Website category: auto
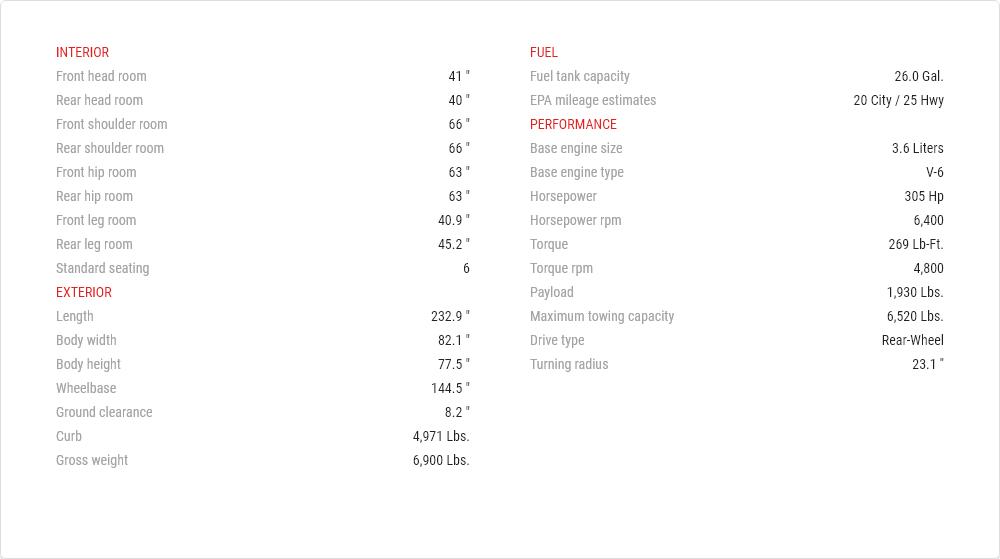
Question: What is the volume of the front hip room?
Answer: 63 "

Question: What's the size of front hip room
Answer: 63 "

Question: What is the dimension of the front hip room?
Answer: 63 "